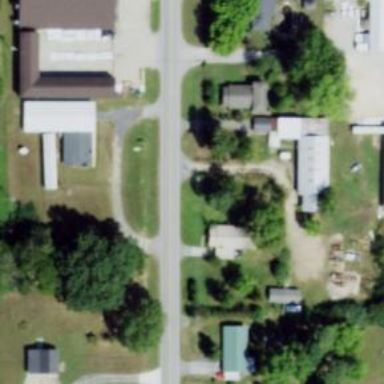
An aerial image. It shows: Driveway.